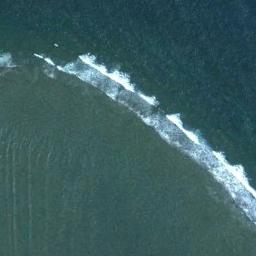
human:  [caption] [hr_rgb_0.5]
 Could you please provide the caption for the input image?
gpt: There were fine waves along the beach .

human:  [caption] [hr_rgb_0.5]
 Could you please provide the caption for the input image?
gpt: The type of beach is rocky coast , And dense green plants are on the beach and the color of the seawater is dark blue .

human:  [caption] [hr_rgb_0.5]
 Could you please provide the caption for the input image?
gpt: Blue ocean and ribbon waves .

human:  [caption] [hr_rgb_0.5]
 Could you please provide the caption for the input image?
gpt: There are many ripples on the sea .

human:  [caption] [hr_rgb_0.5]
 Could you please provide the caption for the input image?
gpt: There is a large area of grass near the beach .